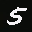
Label: 5